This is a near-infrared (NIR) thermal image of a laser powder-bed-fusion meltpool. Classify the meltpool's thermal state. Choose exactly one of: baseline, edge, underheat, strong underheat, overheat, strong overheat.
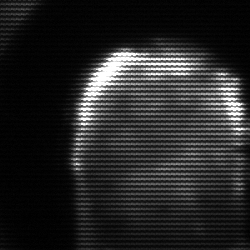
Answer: baseline